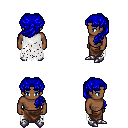
a pixel art fantasy rpg character, male body template, human, dark skin, white tattered cape, robe skirt, blue princess hairstyle, metal boots, four views (front, back, left, right), 2x2 character sprite sheet, small pixel art, hard edges, no anti-aliasing